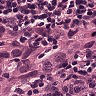
Metastatic tissue present: yes